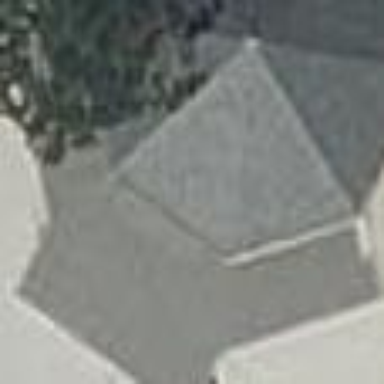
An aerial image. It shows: Close-up view of roof of building.